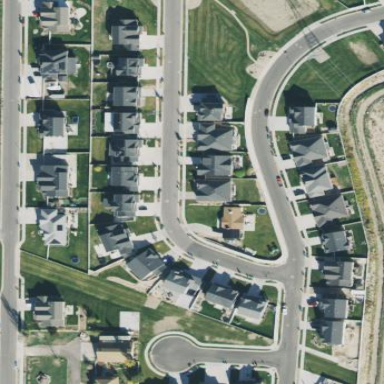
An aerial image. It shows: Residential area composed of single-family homes.